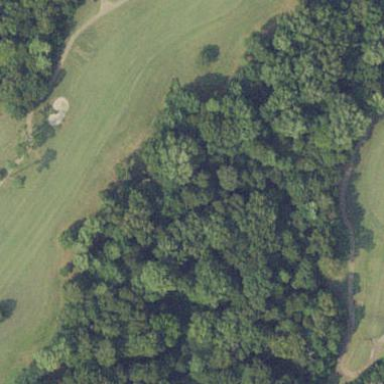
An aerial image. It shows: Area of rough grass used for golf.